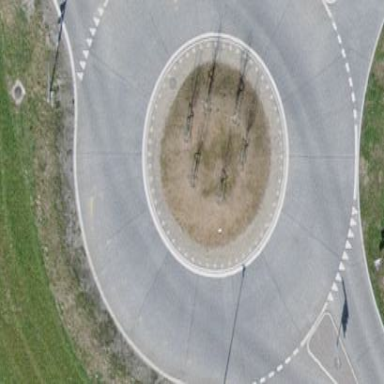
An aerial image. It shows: Secondary road around roundabout.